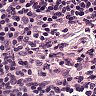
Metastatic tissue present: no